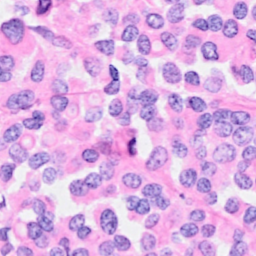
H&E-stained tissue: Breast